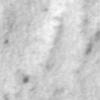
Label: no_change